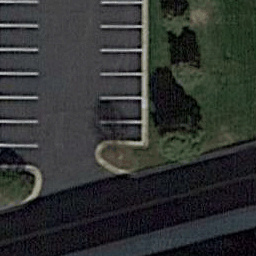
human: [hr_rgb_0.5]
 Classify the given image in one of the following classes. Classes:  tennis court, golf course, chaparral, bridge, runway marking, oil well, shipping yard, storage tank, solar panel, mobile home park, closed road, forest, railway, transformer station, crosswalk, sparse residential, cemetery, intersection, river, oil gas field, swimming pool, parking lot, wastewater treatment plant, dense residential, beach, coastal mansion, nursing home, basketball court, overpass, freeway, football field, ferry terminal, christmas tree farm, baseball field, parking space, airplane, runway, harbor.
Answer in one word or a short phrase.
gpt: parking space